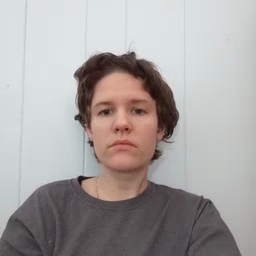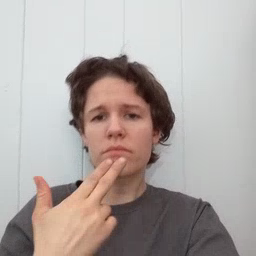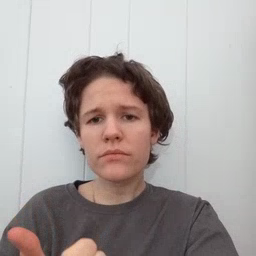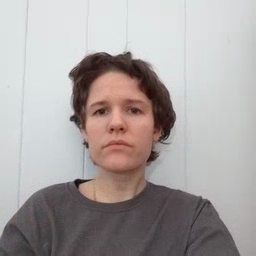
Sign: cute